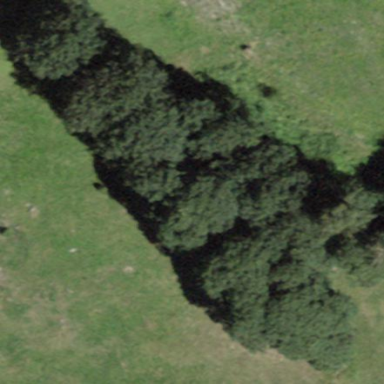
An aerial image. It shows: Mixed forest with various types of leaves.